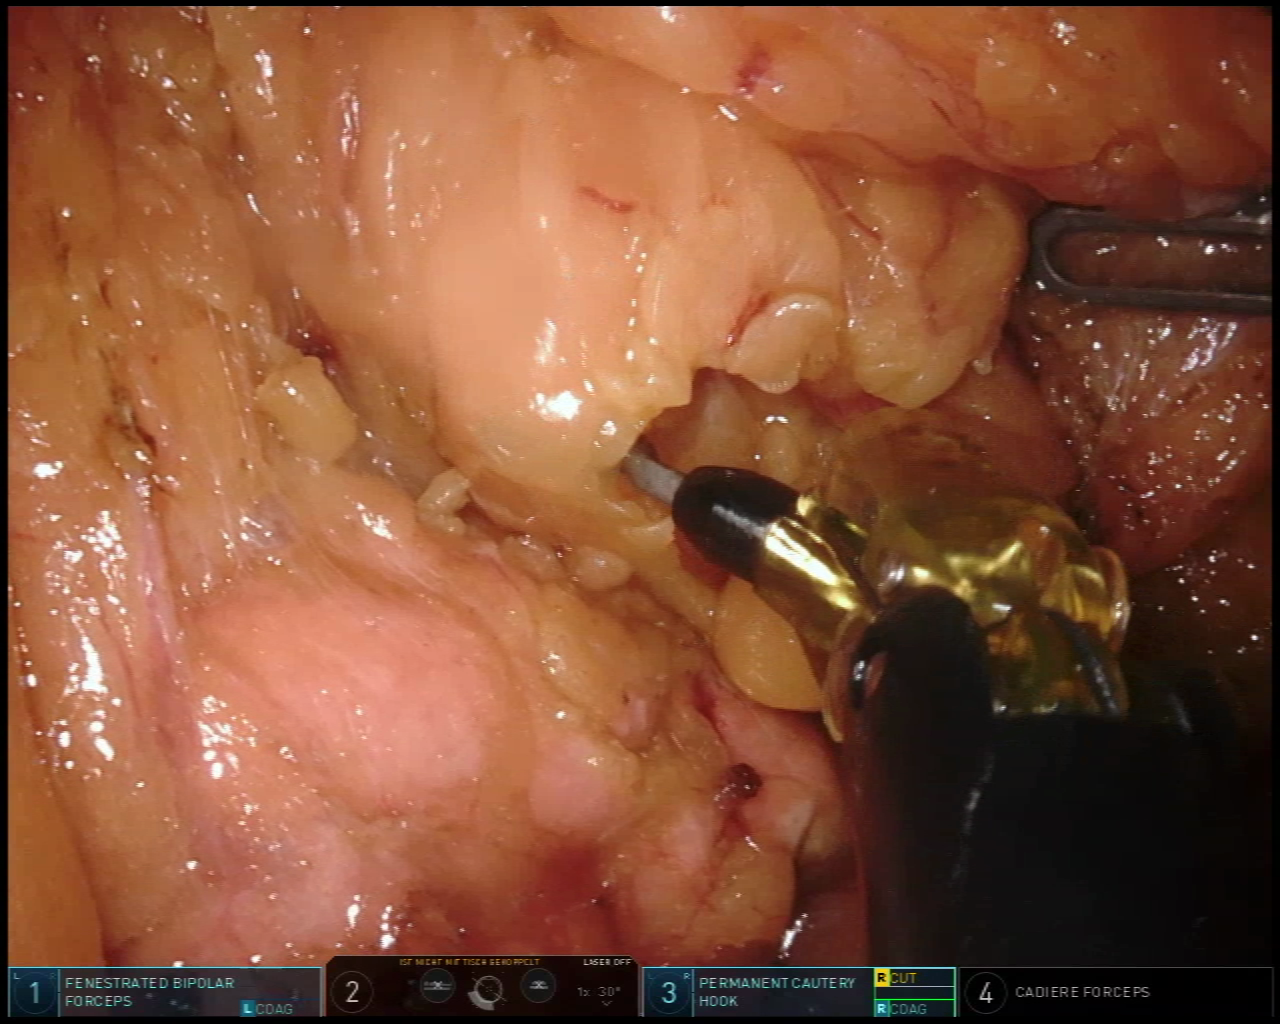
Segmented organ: pancreas
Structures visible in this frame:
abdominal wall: no
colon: no
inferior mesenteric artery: no
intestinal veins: no
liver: no
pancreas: yes
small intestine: no
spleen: no
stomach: no
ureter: no
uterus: no
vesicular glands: no